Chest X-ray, AP view. Patient: 46 years old, sex M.
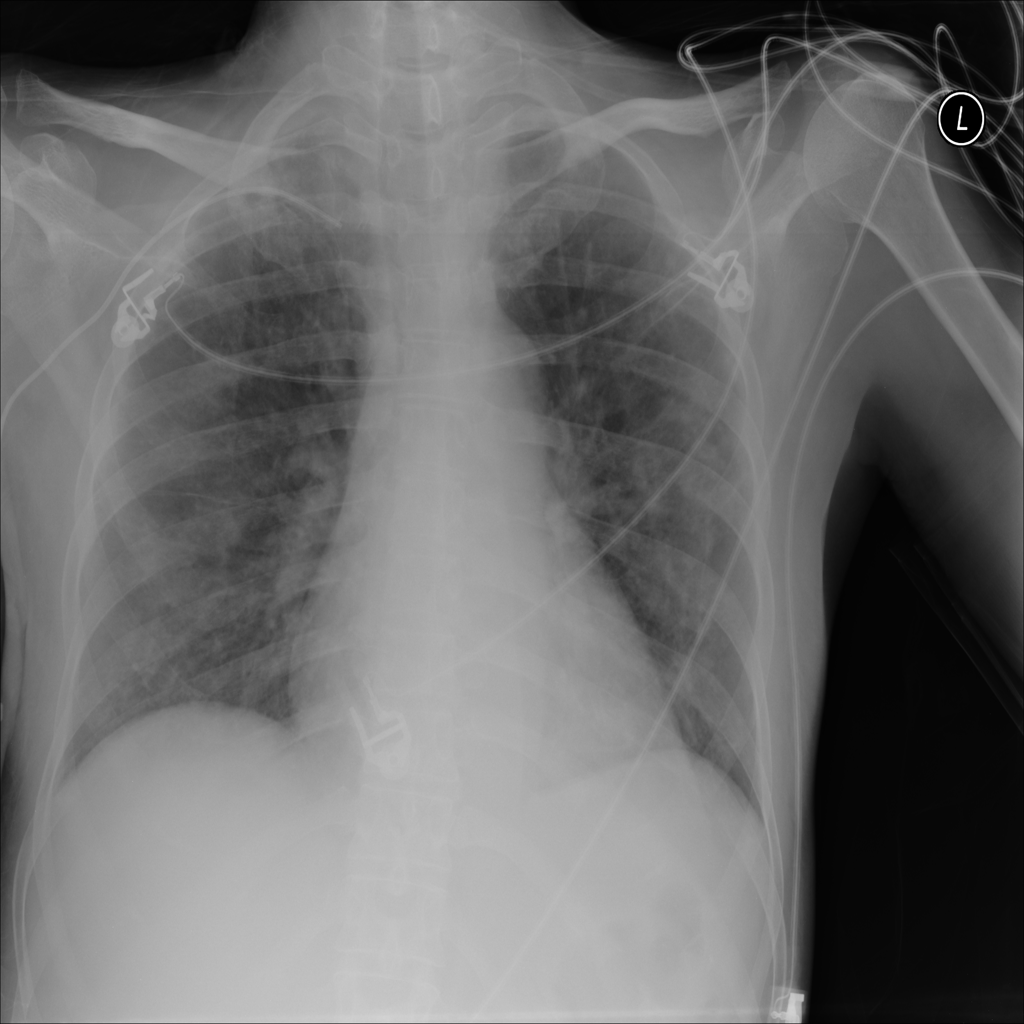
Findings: Infiltration